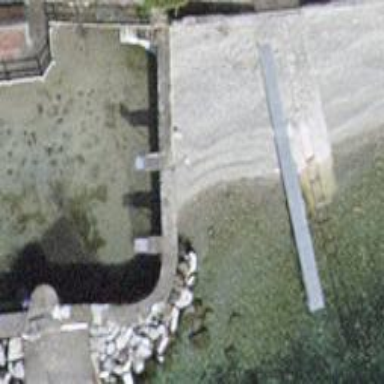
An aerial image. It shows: Man-made pier.